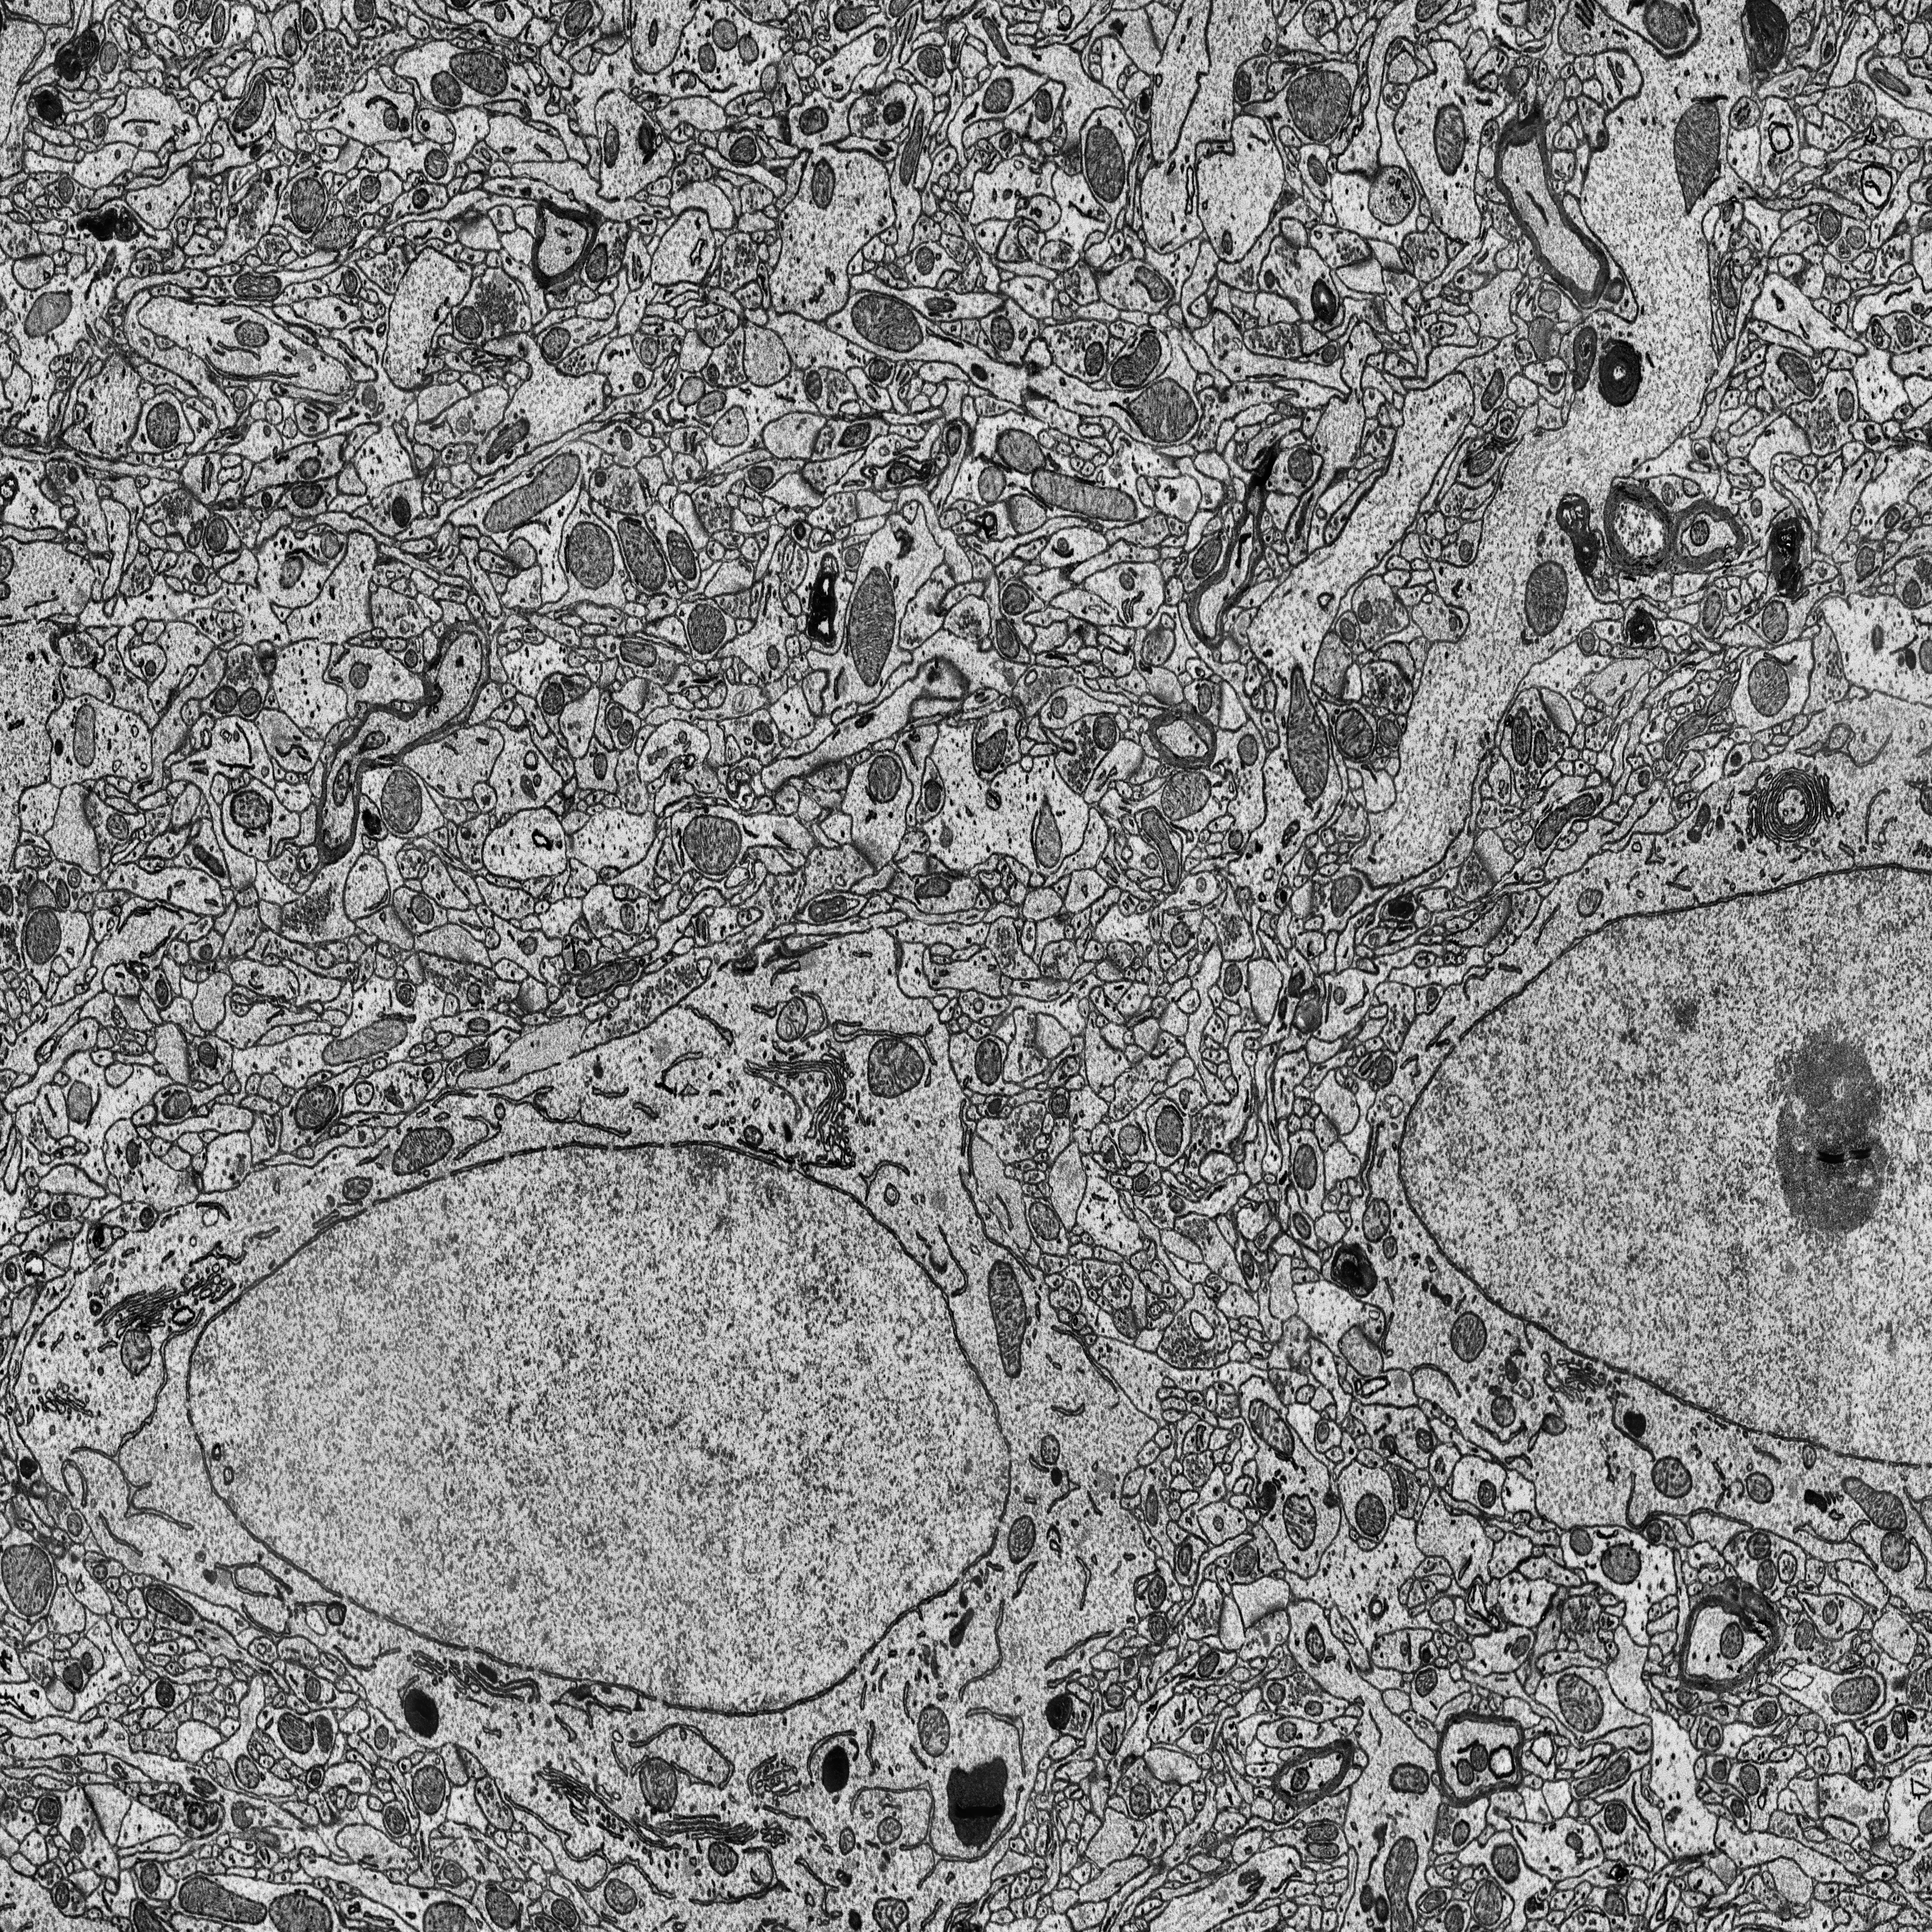
Electron microscopy slice of rat cortex tissue
Slice depth (z): 310
Mitochondria instances in slice: 369